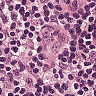
Metastatic tissue present: no